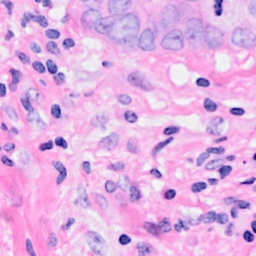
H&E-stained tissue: Breast